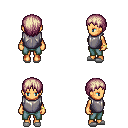
a pixel art fantasy rpg character, female body template, human, tanned skin, steel chest armor, teal pants, white blonde plain hairstyle, bracelets, white slippers, four views (front, back, left, right), 2x2 character sprite sheet, small pixel art, hard edges, no anti-aliasing